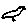
Label: bird